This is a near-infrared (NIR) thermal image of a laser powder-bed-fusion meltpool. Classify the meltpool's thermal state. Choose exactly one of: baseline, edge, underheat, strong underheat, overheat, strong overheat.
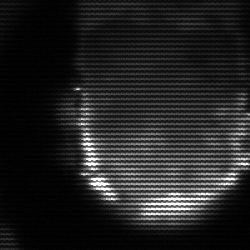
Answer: baseline